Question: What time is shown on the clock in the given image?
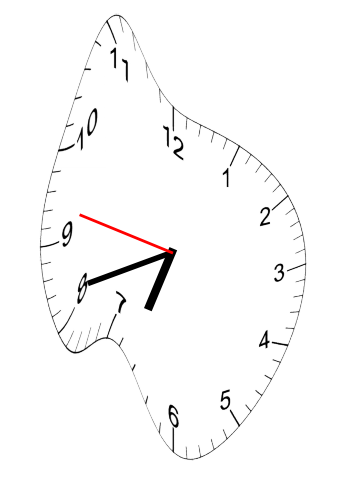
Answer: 06:41:47